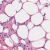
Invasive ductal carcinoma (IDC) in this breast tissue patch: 0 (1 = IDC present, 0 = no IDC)